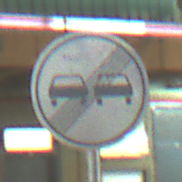
Verkehrszeichen: EndeUeberholverbot
Umgebung: Roofed, Special
Tageszeit: MorningAfternoon
Wetter: NotSpecified
Licht: Artificial
Jahreszeit: NotSpecified
Kontrast: MediumContrast